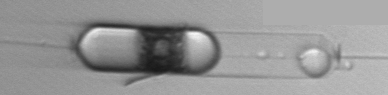
Label: Ditylum_brightwellii